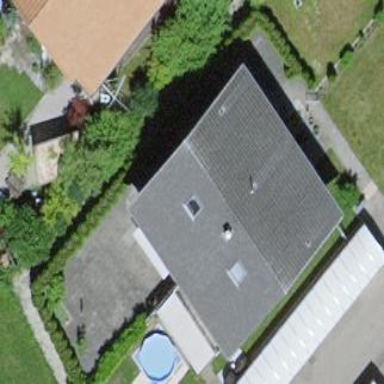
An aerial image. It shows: Residential building.